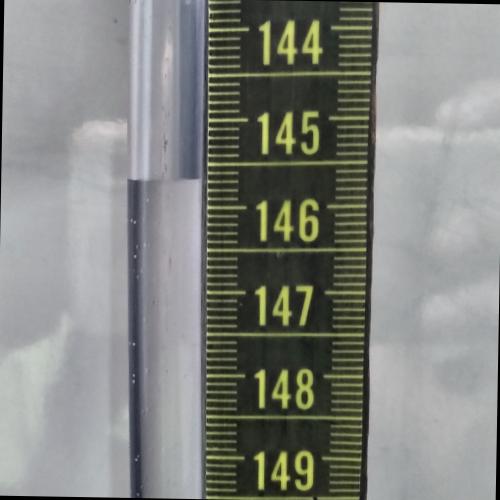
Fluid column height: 145.7 cm